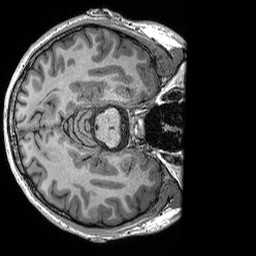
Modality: T1w
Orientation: axial
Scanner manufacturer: siemens
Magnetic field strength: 3 T
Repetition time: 2.3 s
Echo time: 0.00298 s